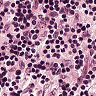
Metastatic tissue present: no